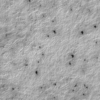
Label: not_dusty